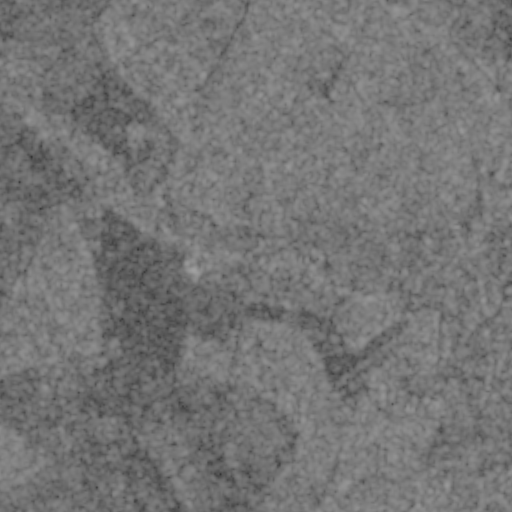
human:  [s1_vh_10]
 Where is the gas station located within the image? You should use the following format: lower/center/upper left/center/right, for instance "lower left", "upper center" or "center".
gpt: The gas station is located in the lower left of the image.
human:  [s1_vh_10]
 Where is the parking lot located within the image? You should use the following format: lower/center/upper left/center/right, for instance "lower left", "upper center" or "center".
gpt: The parking lot is located in the lower left of the image.
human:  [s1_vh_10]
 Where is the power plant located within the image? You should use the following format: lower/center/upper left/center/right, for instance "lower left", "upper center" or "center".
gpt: There is no power plant in the image.

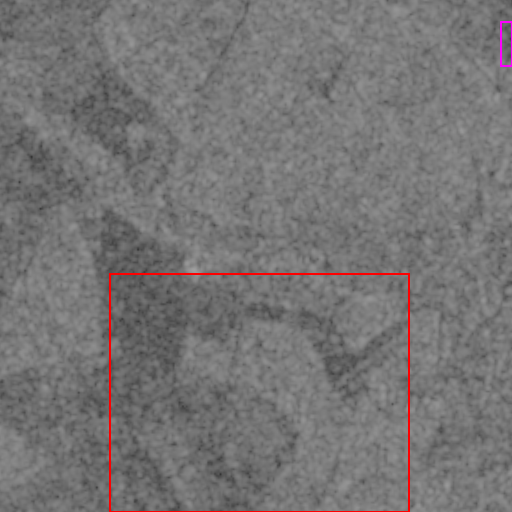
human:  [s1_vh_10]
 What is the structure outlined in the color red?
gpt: The structure outlined in red is a crop field.
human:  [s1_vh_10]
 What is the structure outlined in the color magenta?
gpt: The structure outlined in magenta is a park.
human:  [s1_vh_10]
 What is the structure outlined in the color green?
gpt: There is no green outline.